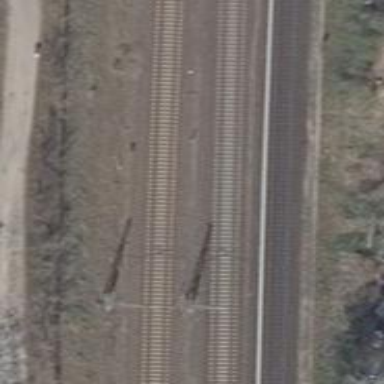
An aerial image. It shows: Railway signal.